Field crop: maize
Growth stage: 2
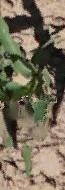
Species: maize